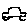
Label: car